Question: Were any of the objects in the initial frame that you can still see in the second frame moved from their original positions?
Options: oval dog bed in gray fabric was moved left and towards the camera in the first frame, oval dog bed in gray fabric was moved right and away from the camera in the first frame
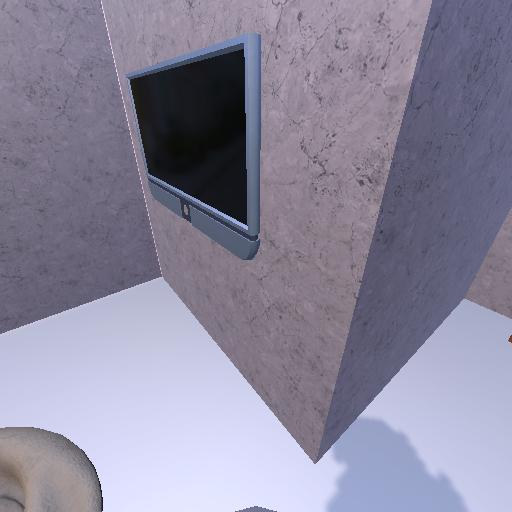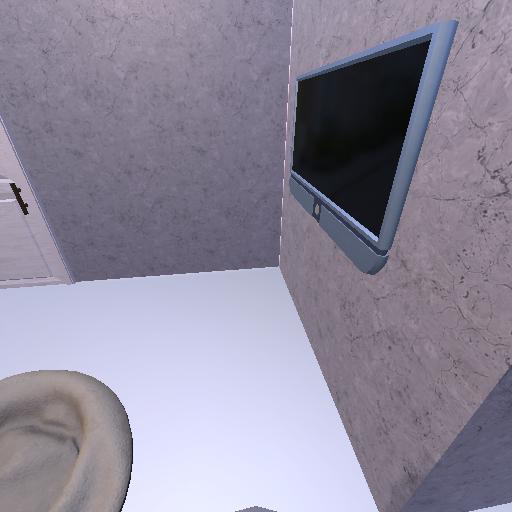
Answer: oval dog bed in gray fabric was moved left and towards the camera in the first frame